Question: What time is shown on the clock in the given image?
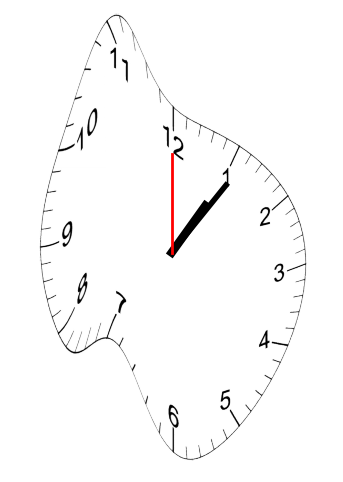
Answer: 01:06:00